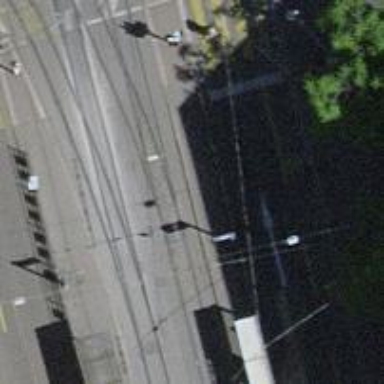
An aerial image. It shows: Tram stop with public transport stop position.